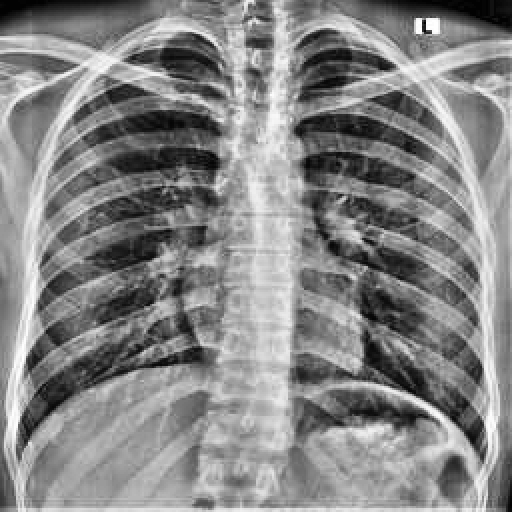
Finding: NORMAL